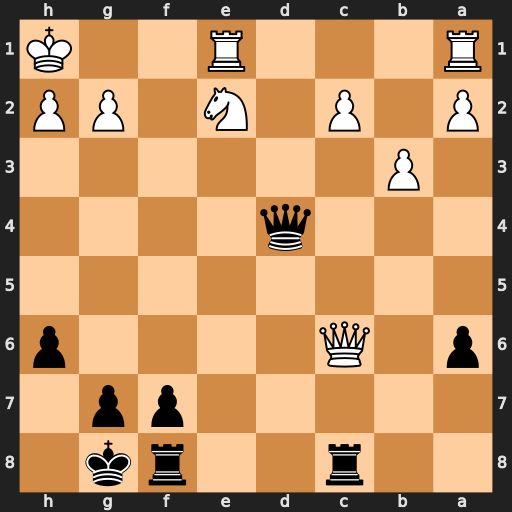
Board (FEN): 2r2rk1/5pp1/p1Q4p/8/3q4/1P6/P1P1N1PP/R3R2K
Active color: b
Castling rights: -
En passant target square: -
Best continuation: Qxa1 Rxa1 Rxc6